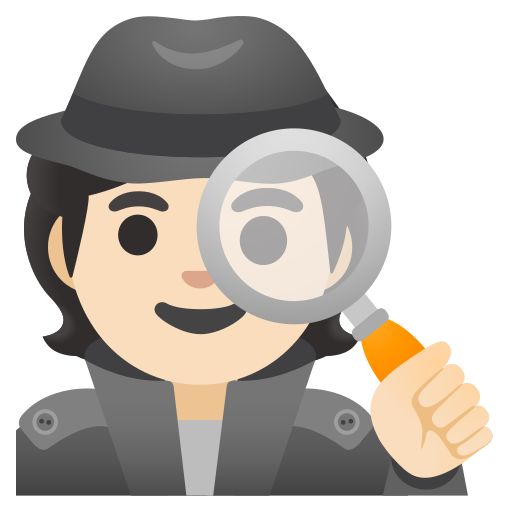
Emoji: 🕵🏻